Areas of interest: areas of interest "Commercial service"
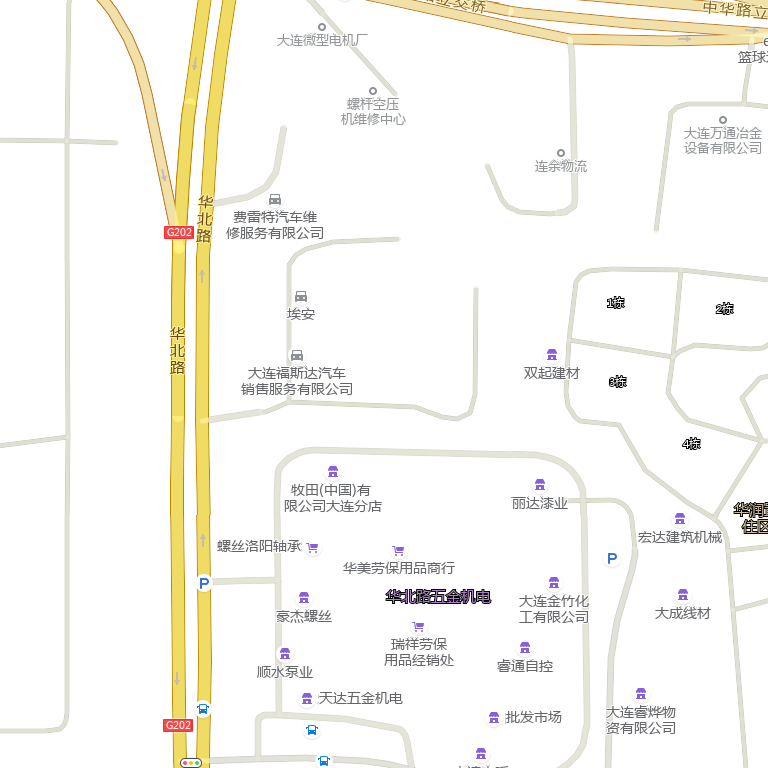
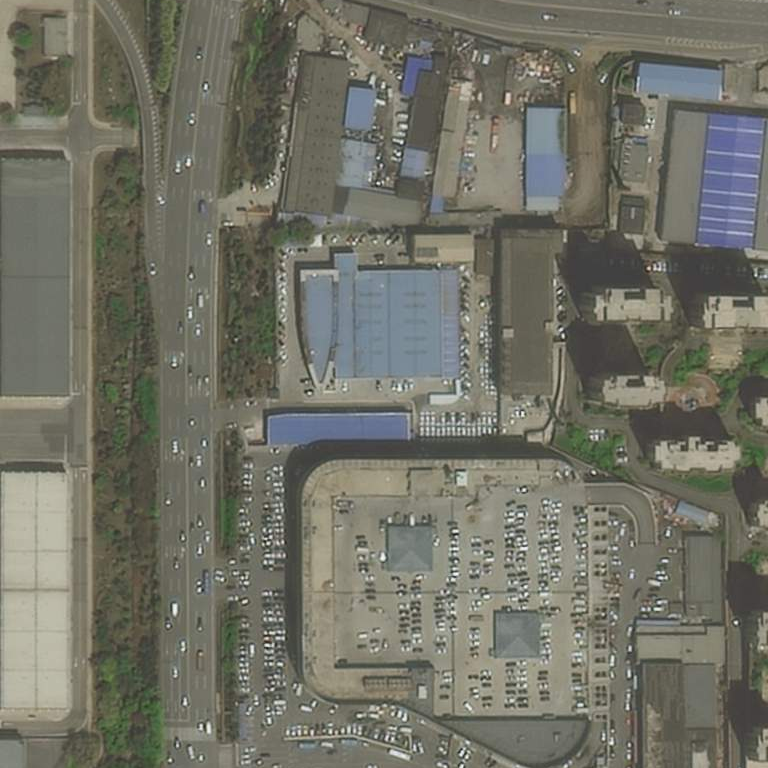